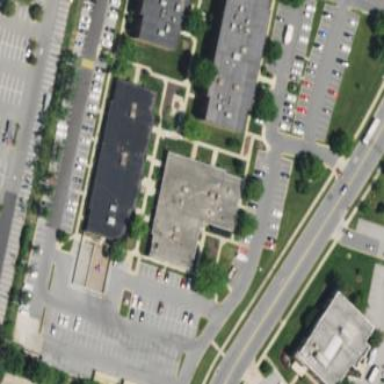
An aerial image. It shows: Office building.